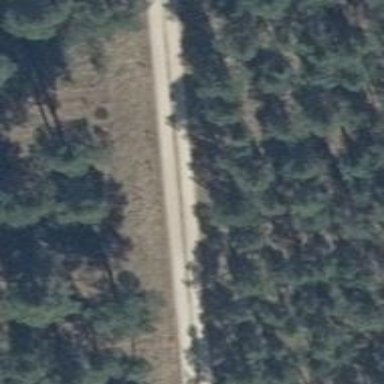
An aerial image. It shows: Compacted track with grade2 level.